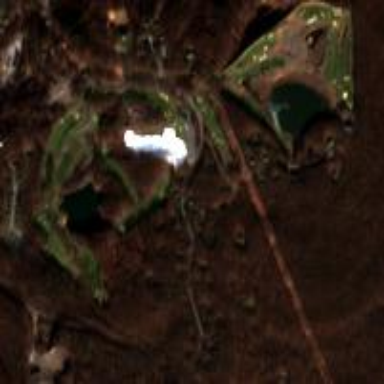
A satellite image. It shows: Golf course.